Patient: sex M, age 65
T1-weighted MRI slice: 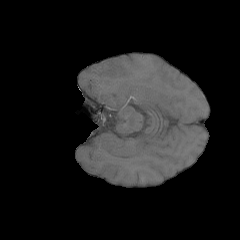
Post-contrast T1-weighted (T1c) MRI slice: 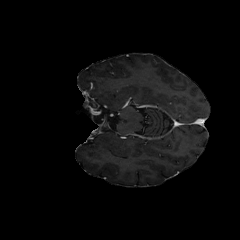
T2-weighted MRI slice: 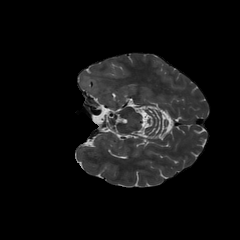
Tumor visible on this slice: no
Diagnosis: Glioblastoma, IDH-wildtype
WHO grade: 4